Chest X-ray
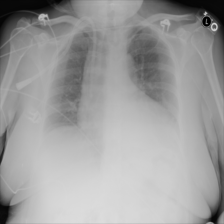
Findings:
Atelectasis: negative
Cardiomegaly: negative
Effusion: negative
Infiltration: negative
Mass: negative
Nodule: negative
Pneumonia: negative
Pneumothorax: negative
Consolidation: negative
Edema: negative
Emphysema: negative
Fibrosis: negative
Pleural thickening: negative
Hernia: negative